Question: I am writing the script to get and print the highest frequency of unique words in paragraph.
For code - refer the attachment.

'''
my $freq;
my $word;
my $textdata = <<"END_MSG";
mm mm mm mm kk kk kk kkkk kk To pp pp pp pp pp pp.
END_MSG
foreach $word ( split ( ' ', lc $textdata)
{
$freq{$word}++;
#print $freq{$word};
#print "..";
}
use sort 'stable';
my @listing = ( sort { $freq{$b} <=> $freq{$a} } keys %freq)[0..5];
foreach my $word ( @listing )
{
print $freq{$word}." $word
";
};
'''
Output 1:
'''
5 pp
4 mm
4 kk
1 pp.
1 to
1 kkkk
'''
Output 2:
'''
5 pp
4 kk
4 mm
1 pp.
1 to
1 kkkk
'''
The words 'mm', 'kk' frequency are 4 - but when I am running each time the order varies.
I want the output to remain the same.
How can I sort based such that this is the case?
with regards,
Ram.
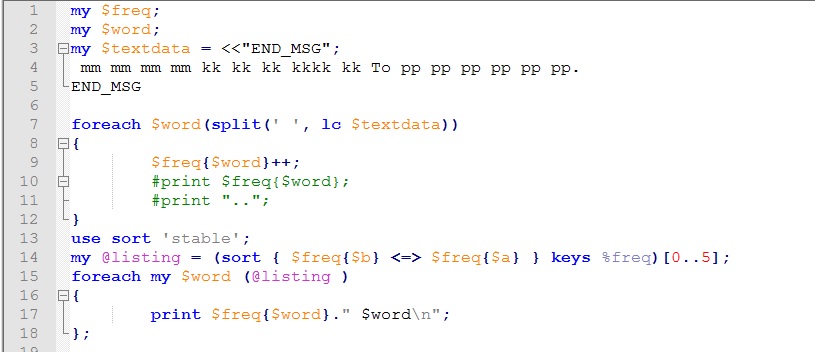
Answer: Right, the problem here is - you are trying to sort two values that have no relative ordering.
Your result is therefore based on the return order from 'keys' which is random (ish). The two are equivalent as far as 'sort' is concerned, so it's irrelevant which way they come out.
If you run 'keys %freq' several times, you'll get different key-orders. And because sometimes 'kk' will come before 'mm' as a result - and because as far as 'sort' is concerned, they are identical because they have the same frequency - that's why you get what you do.
So what you need is a secondary sort order, such that this is consistent. Like - for example - sort alphabetically the frequency is the same.
Usefully - we can use the fact that the '<=>' combined with the '||' operator lets you chain conditionals. Because if you do;
'''
$condition1 || $condition2;
'''
Condition 1 is returned if "true" - and condition 2 if it's false. '<=>' returns '1', '0' or '-1'. Only '0' is false here, so you can do:
'''
$a <=> $b || $a cmp $b
'''
Or in your case:
'''
$freq{$b} <=> $freq{$a} || $a cmp $b
'''
Like this:
'''
#!/usr/bin/env perl
use strict;
use warnings;
use Data::Dumper;
my @words = qw ( mm mm mm mm kk kk kk kkkk kk To pp pp pp pp pp pp nn nn );
my %freq;
$freq{$_}++ for @words;
print Dumper \%freq;
foreach my $word ( sort { $freq{$b} <=> $freq{$a}
|| $a cmp $b } keys %freq ) {
print "$word => $freq{$word}
";
}
'''
This will sort on frequency first, and there are two with the same frequency - will sort alphanumerically. So 'kk => 4' will be ordered before 'mm => 4'.
You should also note in your code:
- You're not declaring '%freq' - you should. You should also switch on 'use strict;' and 'use warnings;' which would have told you about this. - 'use sort 'stable';' doesn't seem to do anything. Which isn't really a surprise, because 'sort' is working perfectly.